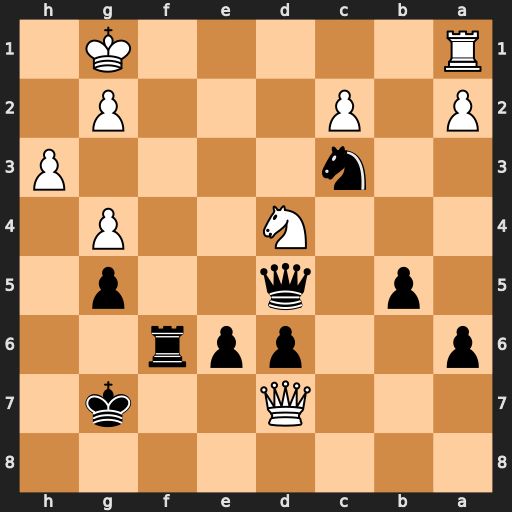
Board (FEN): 8/3Q2k1/p2ppr2/1p1q2p1/3N2P1/2n4P/P1P3P1/R5K1
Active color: b
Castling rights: -
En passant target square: -
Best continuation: Kh6 Qe8 Qxd4+